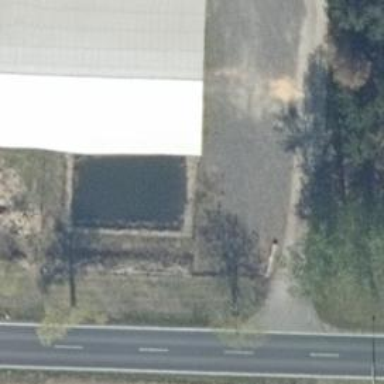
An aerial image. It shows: Emergency fire water pond.